Question: Hi after merging i have this red line what does it mean?

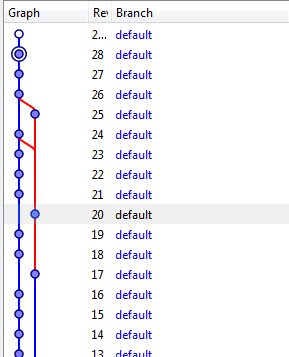
Answer: The graph view on the left shows your different branches of development, e.g. different sets of changes (probably done by different people):
Person A made changes at revision 17, 20 and 25.
Person B (or the rest of the team) made the other changes...and at some point the changes have to be merged together again.
The different line colors are just for clarity, and the colors are assigned randomly, I think.
<URL>
In your example, the blue and red line connecting at revision 26 means that you (or someone else) merged revisions 24 and 25 (the blue dots where the lines come from).
The same happened at revision 24, where revision 20 and 23 were merged.
---
The fact that you are asking this shows me that the concept of branching and merging in Mercurial (or any VCS) seems to be new to you.
Maybe you should read a bit about branching and merging. Here are some good tutorials:
- <URL>